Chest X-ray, AP view. Patient: 59 years old, sex M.
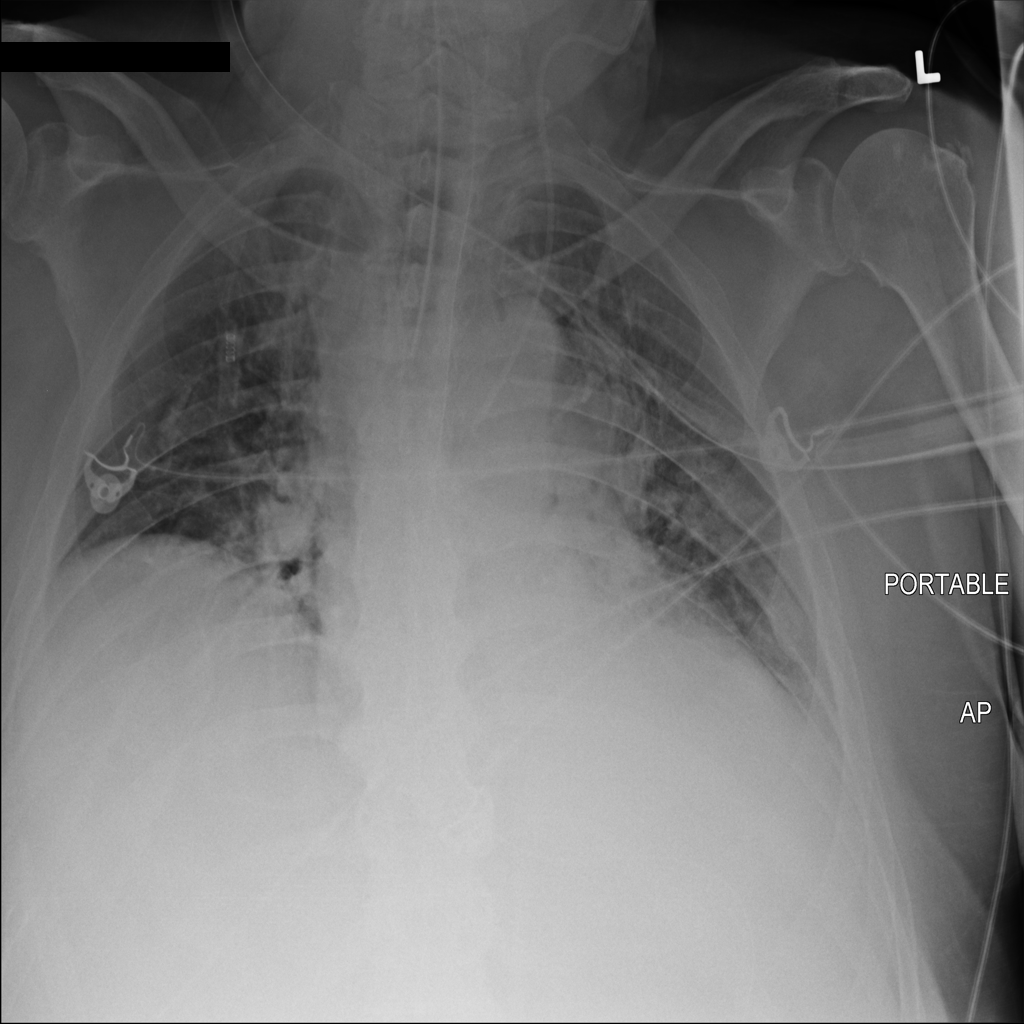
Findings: No Finding